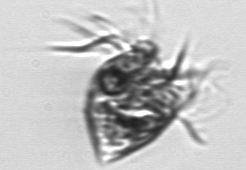
Label: Strombidium_morphotype1